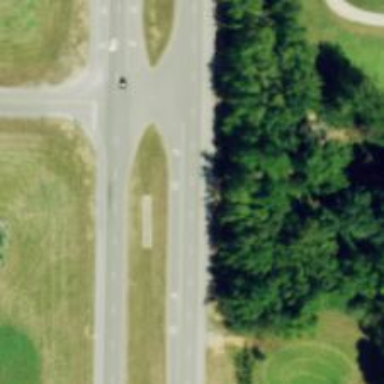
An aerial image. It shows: Trunk route with asphalt surface.